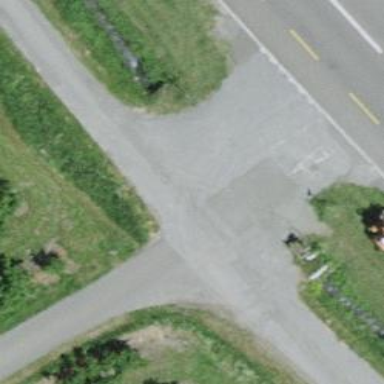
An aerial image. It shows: Unclassified road.